Question: Here I have an bootstrap 3 layout and as you can see when I change browser dimension it works well:

but when I try this on mobile I dont get version with '.xs' clasess I get version with full screen like on normal browser domension screen.
What can be the problem? Bootstrap 3 or my mobile phone browsers?
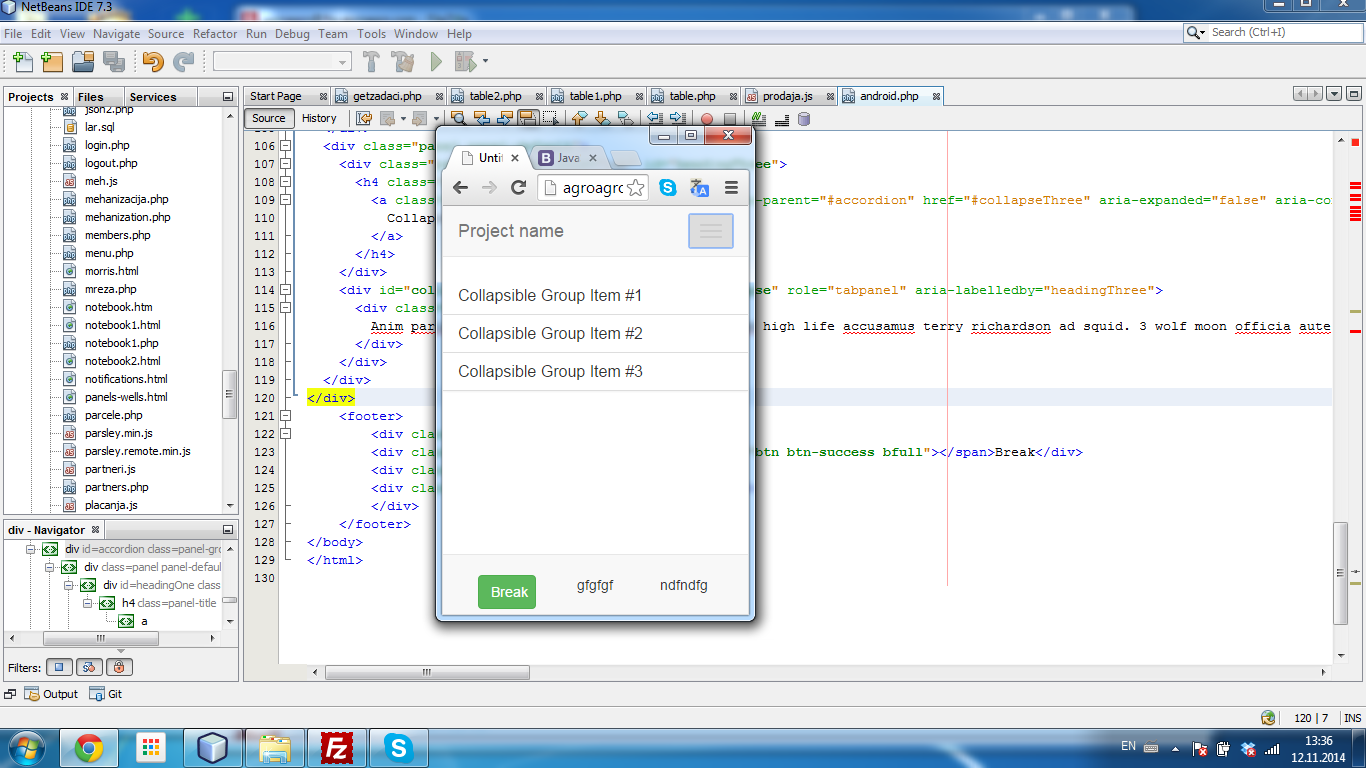
Answer: Most likely, you need to add this to your head.
'''
<meta name="viewport" content="width=device-width, initial-scale=1">
'''
To be compatible with 'old' non-responsive websites, most mobile browsers automatically fake their screen to be larger, so that they can correctly display those sites. This meta tag prevents them from doing this.